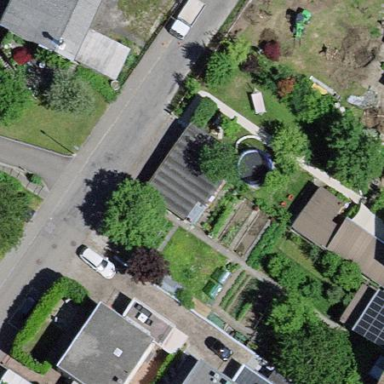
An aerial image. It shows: Group of garages.